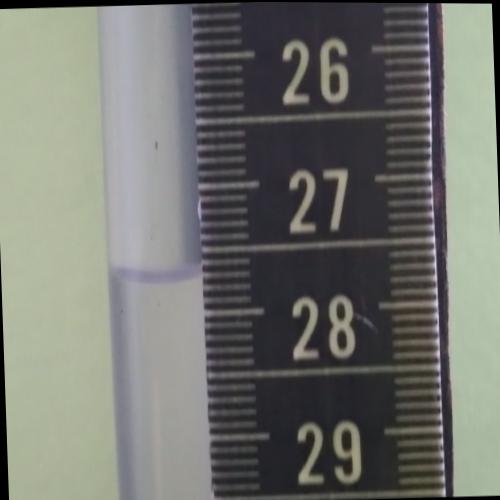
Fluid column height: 27.7 cm